Question: I have a Client Server app in the following way.

In the domain some classes have collections of children. Some children reference their parent.
The problem with the is when a request is made to the server for a child object, all other children are returned with the response. In many circumstances it's very helpful to have access to the parent object from the child and I would prefer not to have to make a seperate request for the parent since that would result in more round trips.
Normally Nhibernates Lazy-Loading would take care of this but the interaction with protobuf-net (or any other serialization) means all the fields are accessed to be serialised. The client has no direct access to the database.
Is it possible to limit the object reference depth in either protobuf-net or Nhibernate in such a way that I can include in the request to the server a flag saying don't load more than 2 objects deep.
e.g.
Order - Order Item - Delivery Information.
A limit of one on a request for an order would mean don't load the delivery information. A limit of 0 would mean don't load the order items.
Altenatively is it possible to optionally stop references being loaded (the limit is either 0 or unlimited) this is more restrictive but possibly more viable to implement.
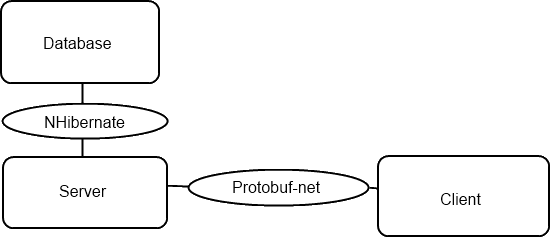
Answer: protobuf-net supports the ShouldSerialize* pattern (in common with several BCL implementations, including the IDE/PropertyGrid, and XmlSerializer).
If you have:
'''
[ProtoMember(1)]
public int Whatever { get; set; }
'''
And a corresponding:
'''
public bool ShouldSerializeWhatever() {
...
}
'''
Then Whatever is only serialized if ShouldSerializeWhatever returns true. This pattern is entirely name-based. The method can be public or non-public (but XmlSerializer only accepts public methods for this, so keep it public if you are using multiple serializers).